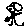
Label: tree